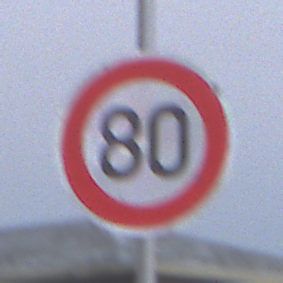
Verkehrszeichen: Geschwindigkeit80
Umgebung: Outdoor, Beach
Tageszeit: SunriseSunset
Wetter: Overcast
Licht: Natural
Jahreszeit: NotSpecified
Kontrast: LowContrast